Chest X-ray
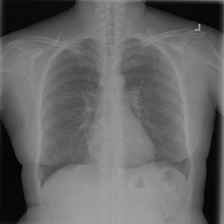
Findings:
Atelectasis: negative
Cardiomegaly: negative
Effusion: negative
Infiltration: negative
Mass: negative
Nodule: negative
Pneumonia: negative
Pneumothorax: negative
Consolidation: negative
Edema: negative
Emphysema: negative
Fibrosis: negative
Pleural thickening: negative
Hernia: negative